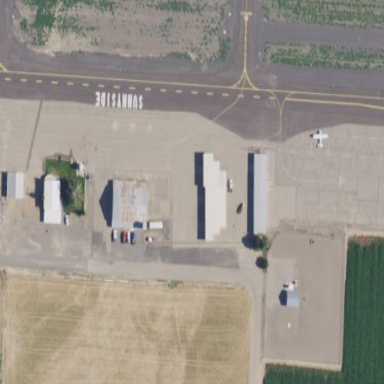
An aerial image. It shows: Apron at the airport.